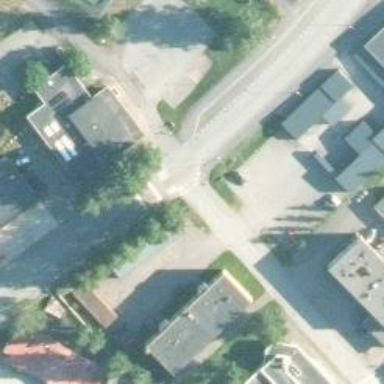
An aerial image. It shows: Road with "give way" sign.